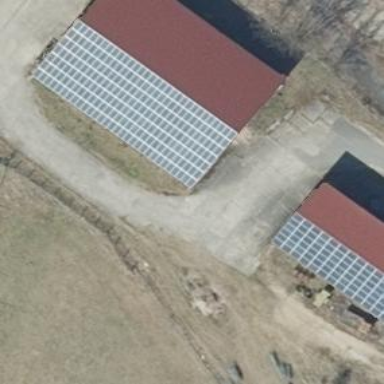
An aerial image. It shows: Solar photovoltaic panel generating electricity. It is small installation located on building.